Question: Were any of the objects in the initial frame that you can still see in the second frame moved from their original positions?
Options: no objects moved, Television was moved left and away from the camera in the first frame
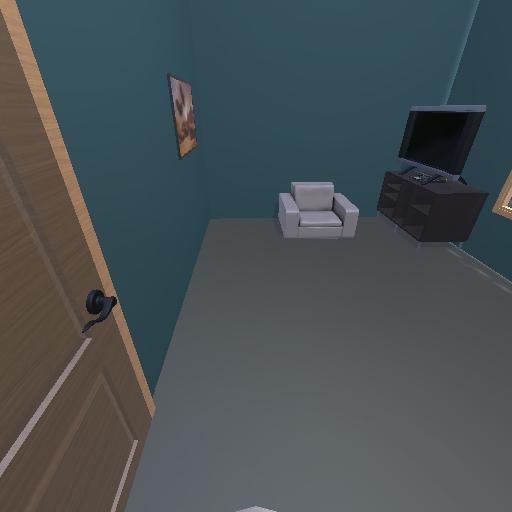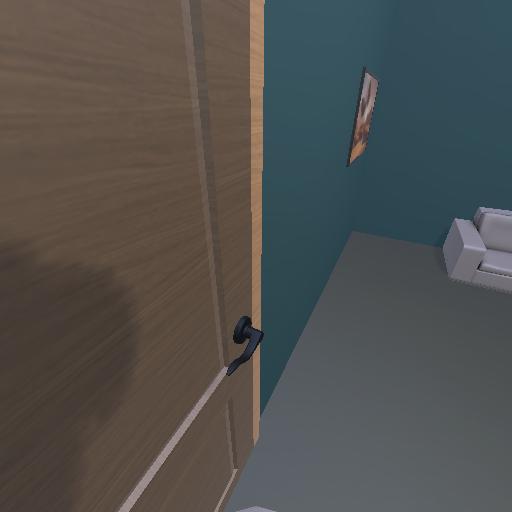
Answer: no objects moved